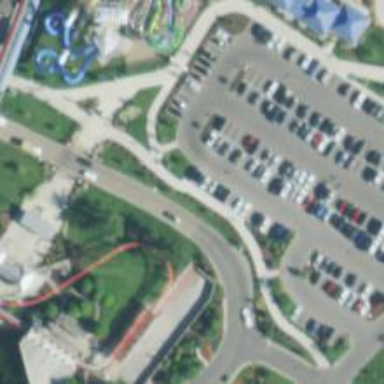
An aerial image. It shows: Thrilling roller coaster attraction.